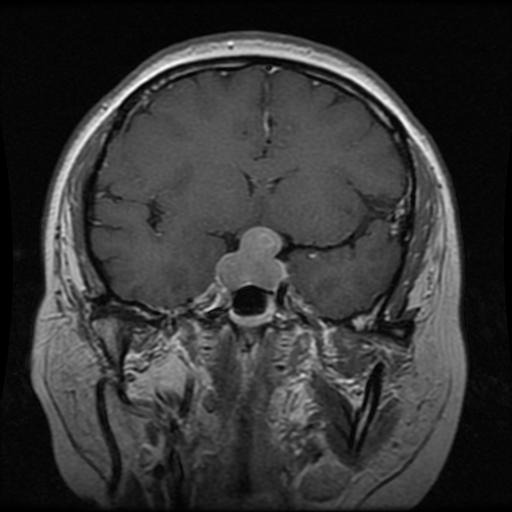
Label: pituitary